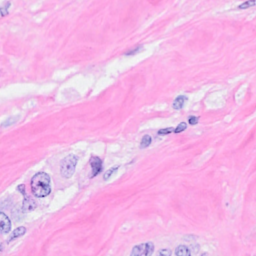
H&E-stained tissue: Breast